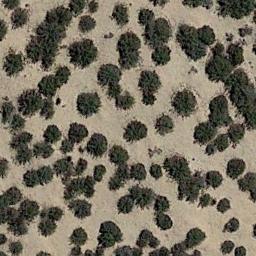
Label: chaparral